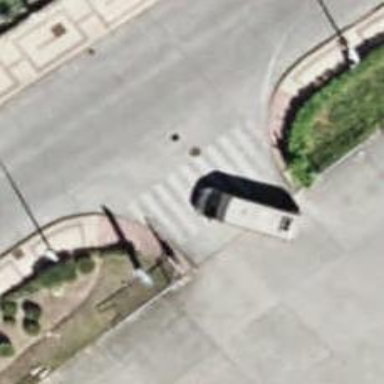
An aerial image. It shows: Zebra crossing on the road.